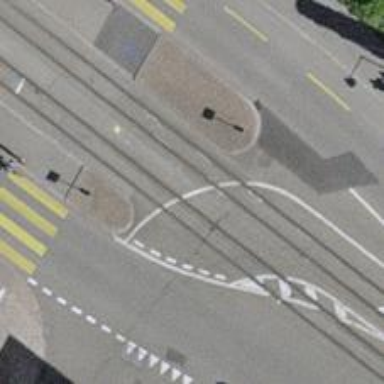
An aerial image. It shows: Tram level crossing on the railway.